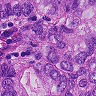
Metastatic tissue present: yes